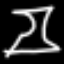
Label: hourglass